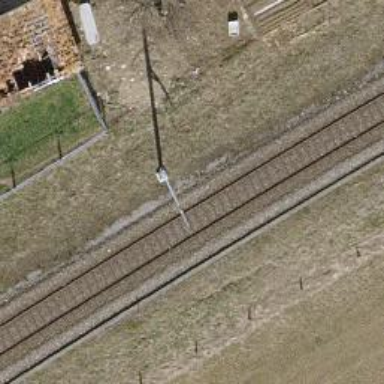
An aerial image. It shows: Catenary mast for power lines.